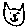
Label: cat